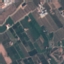
Label: PermanentCrop